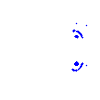
Particle: electron